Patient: sex F, age 71
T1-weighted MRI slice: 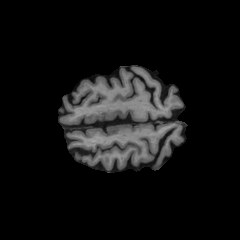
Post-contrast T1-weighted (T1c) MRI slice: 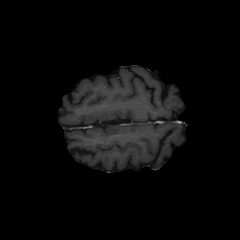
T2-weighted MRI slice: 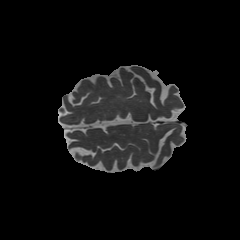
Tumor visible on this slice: no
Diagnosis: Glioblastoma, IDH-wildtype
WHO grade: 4